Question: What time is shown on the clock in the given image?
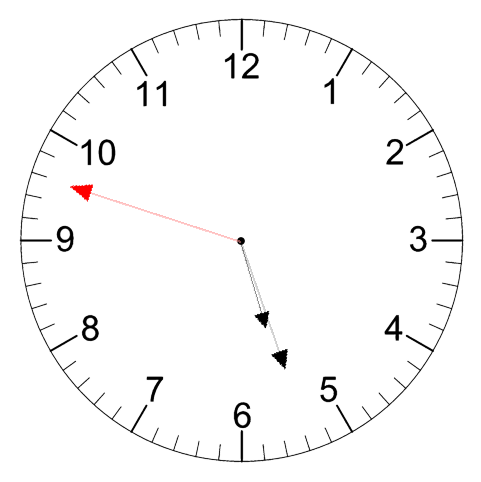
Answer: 05:26:48